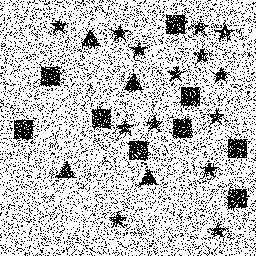
Squares: 9
Triangles: 4
Stars: 14
Total shapes: 27